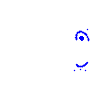
Particle: electron